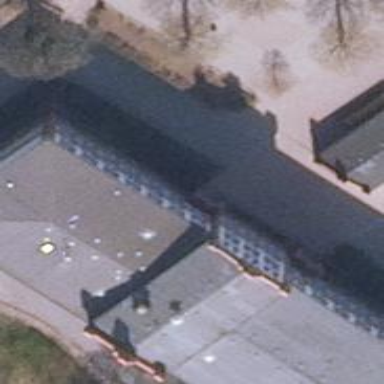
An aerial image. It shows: School building.